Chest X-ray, PA view. Patient: 64 years old, sex F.
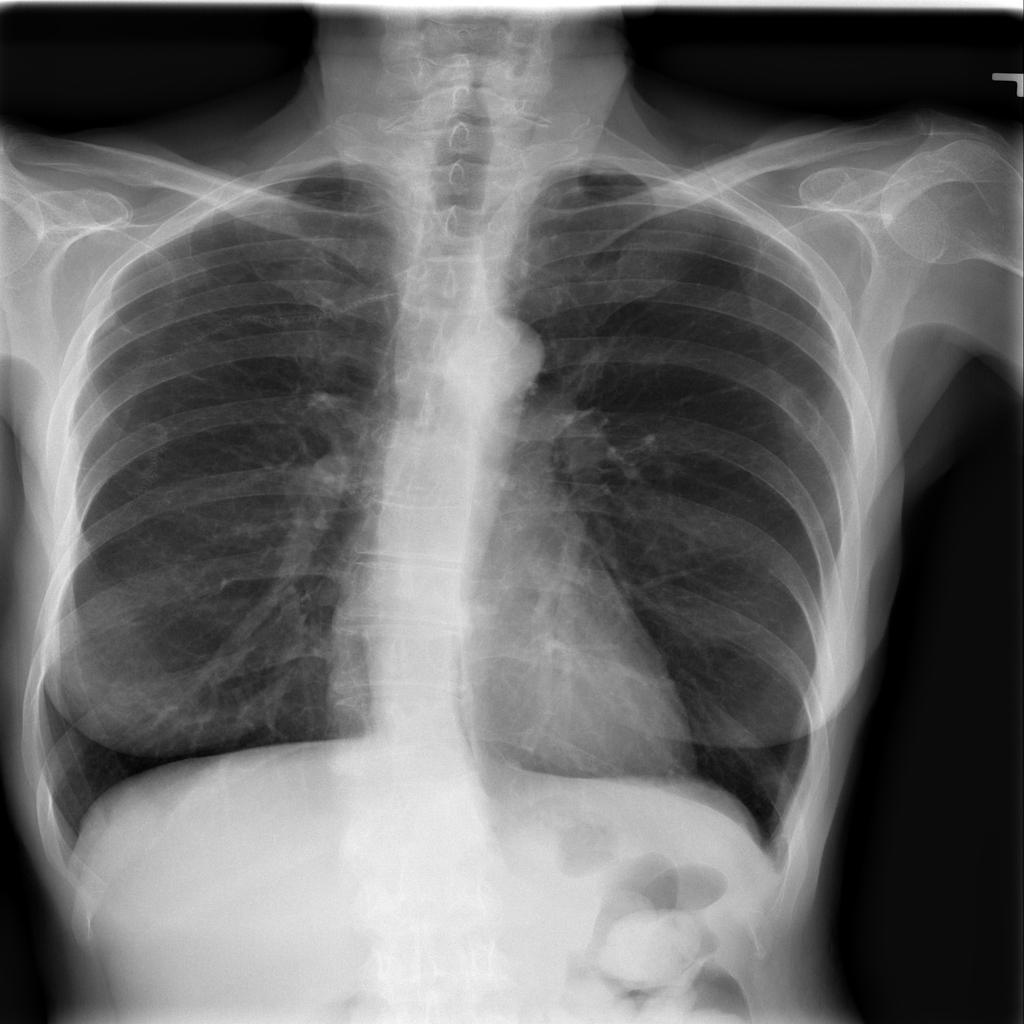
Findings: No Finding